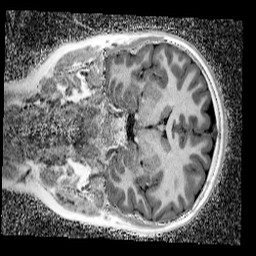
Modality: UNIT1_denoised
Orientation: coronal
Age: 9
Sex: female
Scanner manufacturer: siemens
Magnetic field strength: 3 T
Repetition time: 4 s
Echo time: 0.00299 s